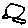
Label: bird